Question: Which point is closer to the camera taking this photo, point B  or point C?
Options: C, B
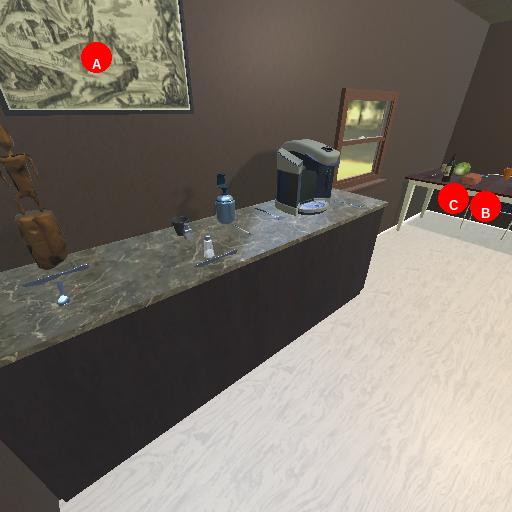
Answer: C